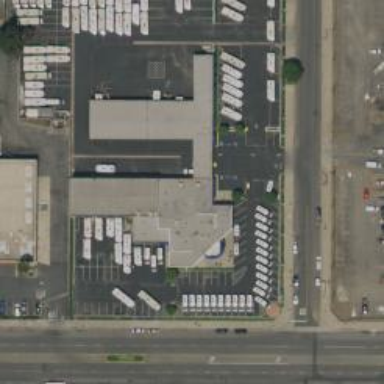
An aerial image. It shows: Commercial building used for cars.